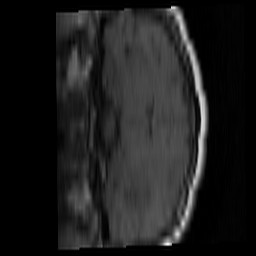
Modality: T1w
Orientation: coronal
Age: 31
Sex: female
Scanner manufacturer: philips
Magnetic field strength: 1.5 T
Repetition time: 0.4 s
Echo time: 0.0074 s